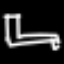
Label: bed